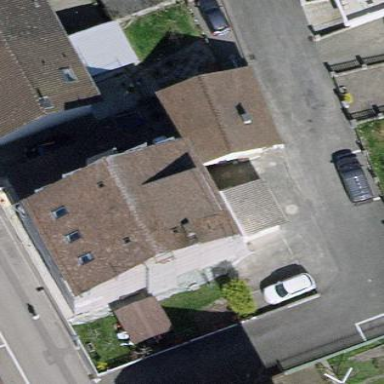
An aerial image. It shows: Gabled roof apartments building.